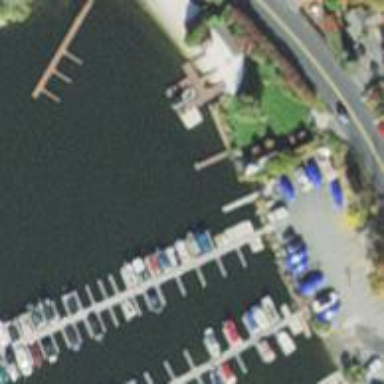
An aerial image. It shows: Man-made pier.